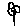
Label: flower